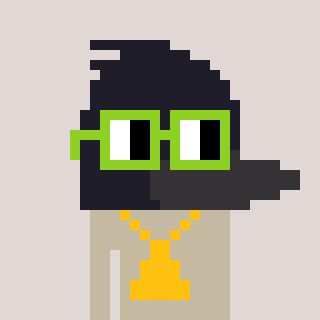
a pixel art character with square light green glasses, a raven-shaped head and a bege-colored body on a warm background